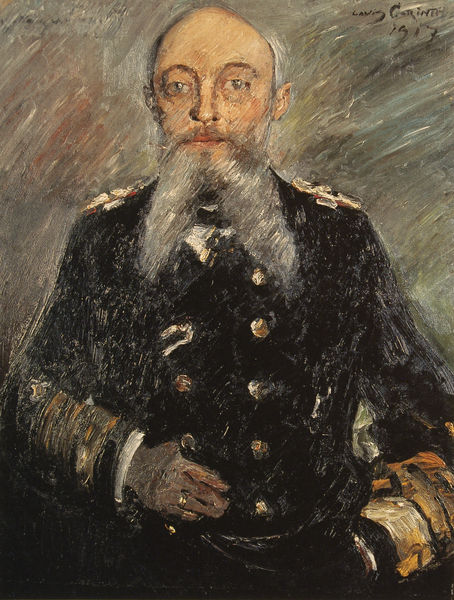
Titel: Porträt des Großadmirals Alfred von Tirpitz
Künstler: Lovis Corinth
Standort: Berlin
Institution: Deutsches Historisches Museum
Schlagwörter: gemälde, hand, mann, impressionismus, braun, brust, finger, grau, handschuhe, hintergrund, hut, mund, nase, ohr, schwarz, weiss, blick, rot, malerei, alt, anzug, bart, hemd, jacke, mütze, arm, augen, kragen, ärmel, herr, hände, portrait, porträt, öl, gold, halbfigur, mantel, frontal, knopf, lippen, ohren, potrait, zöpfe, seemann, krawatte, impressionistisch, ernst, brauen, glatze, streifen, knöpfe, kinnbart, knopfleiste, ring, unscharf, corinth, lovis, ringe, acryl, vatermörder, militär, uniform, soldat, strich, epauletten, matrose, abzeichen, manschette, offizier, orden, armee, frontalansicht, verwischt, general, ehre, kapitän, admiral, marine, beschläge, wisch, ehering, grauhaarig, auszeichnung, schaffur, goldknöpfe, zweireiher, grade, nae, geteilter bart, jackenknöpfe, semann, silbergrauer bart, silberwei es haar, 1917, mannporträt, kapitöän, strichart, milit#r, walroß, barhäuptik